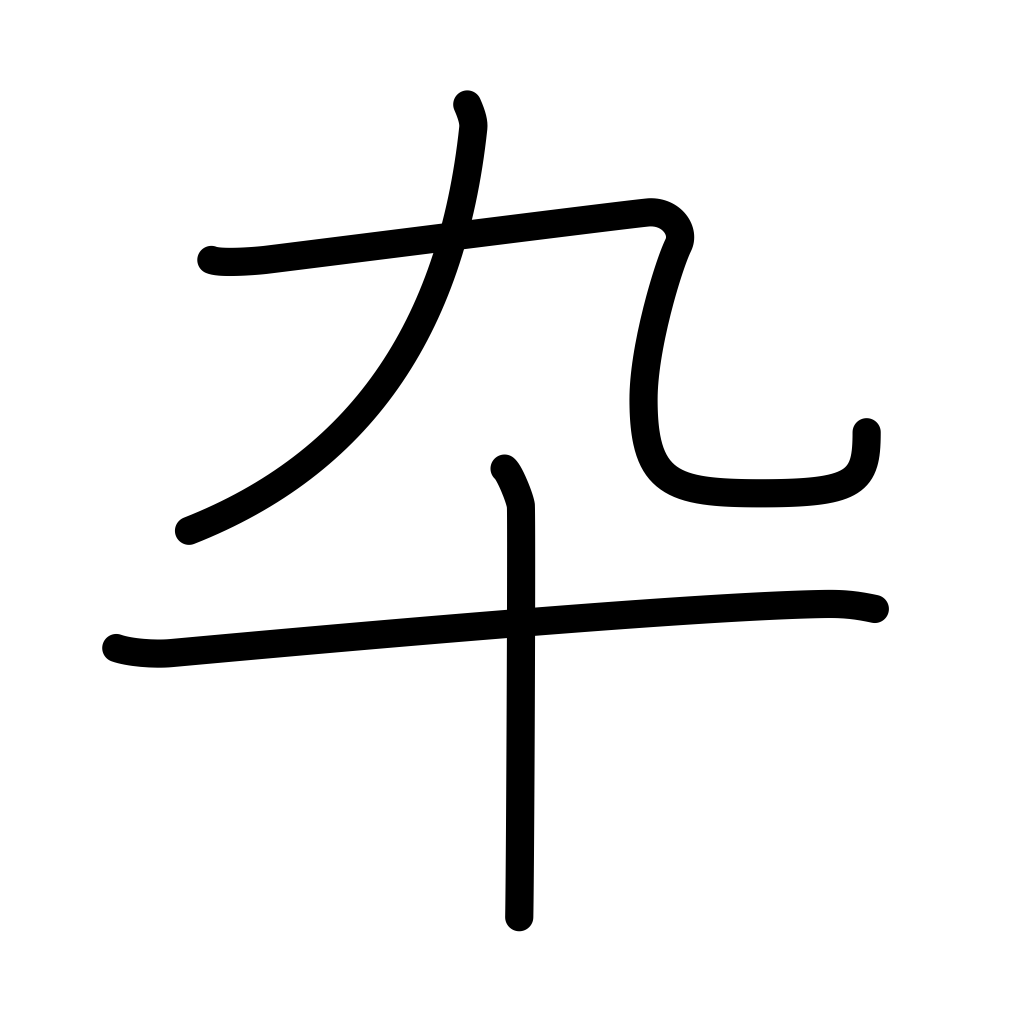
Meaning: soldier, private, die